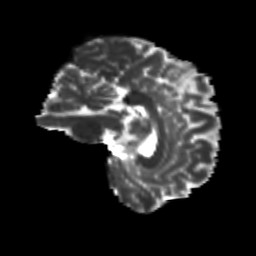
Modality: T2w
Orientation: sagittal
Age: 24
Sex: male
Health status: healthy
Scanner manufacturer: siemens
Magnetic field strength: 3 T
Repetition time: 8.6 s
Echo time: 0.095 s